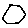
Label: hexagon